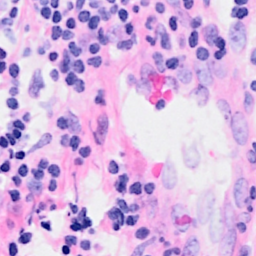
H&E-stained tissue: Breast